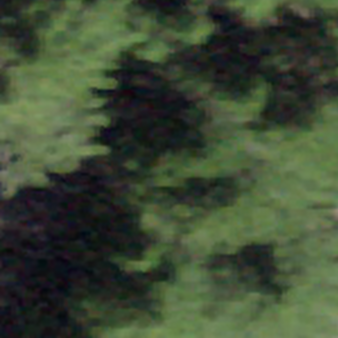
Label: other